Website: walmart
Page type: payment
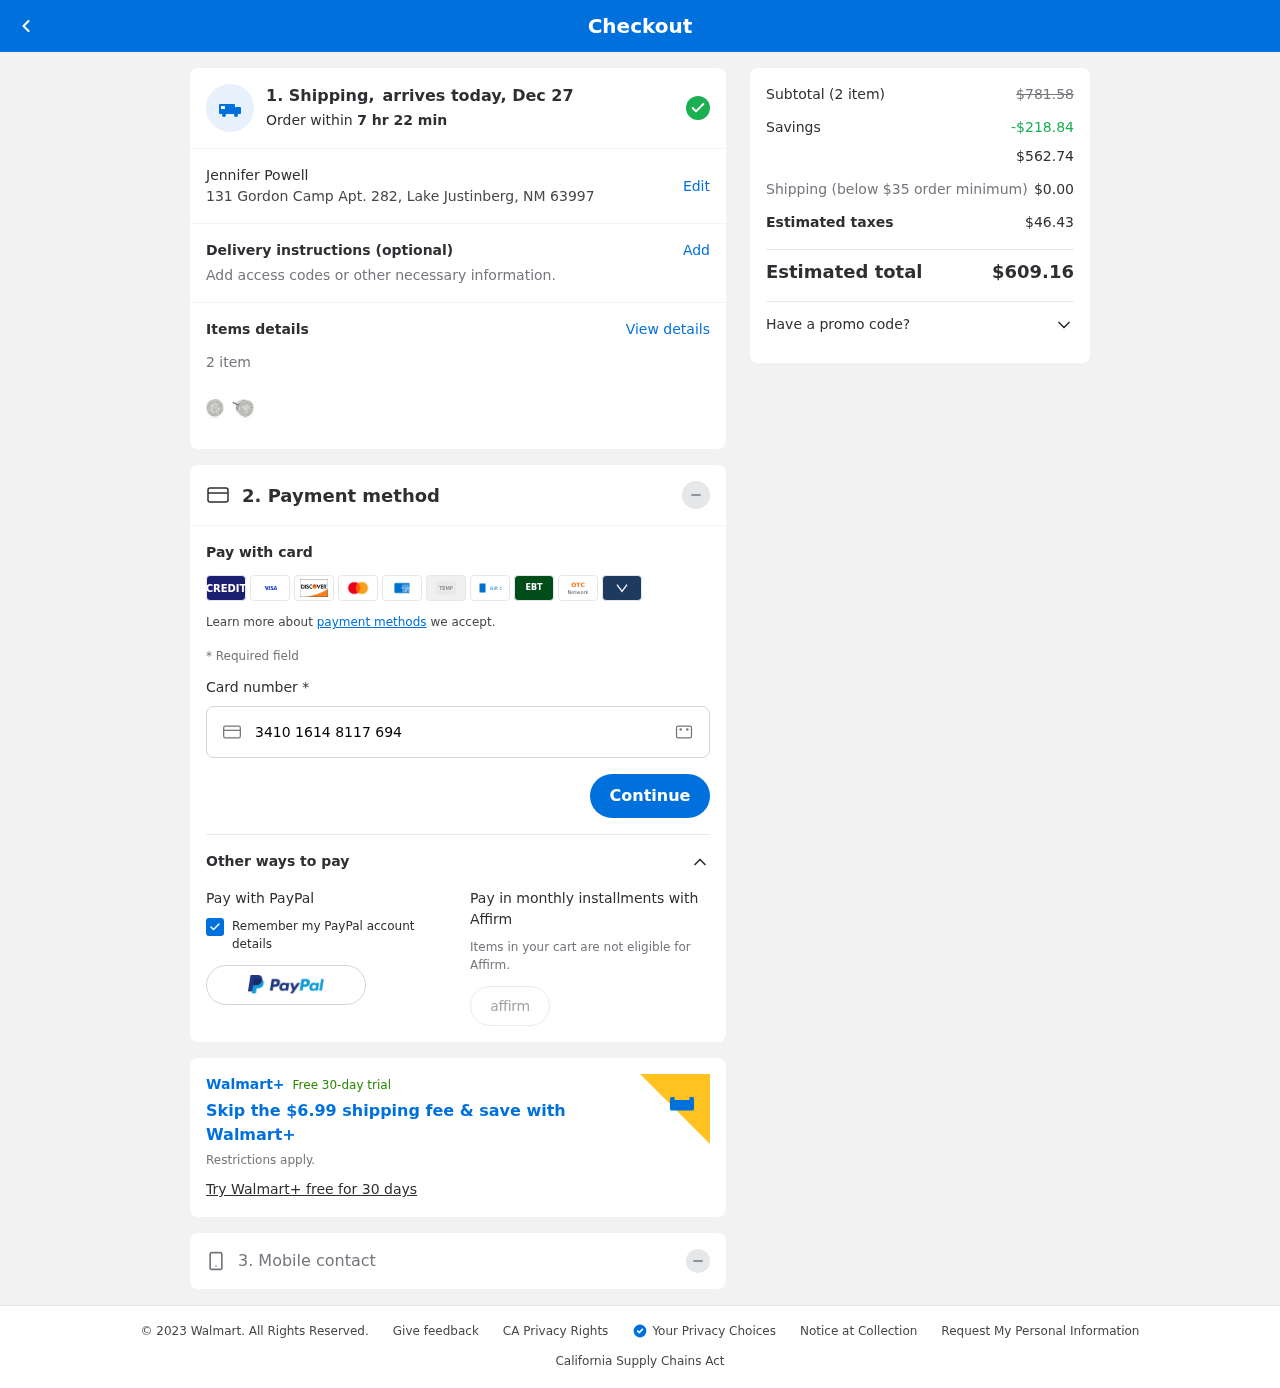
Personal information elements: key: PII_FULLNAME
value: Jennifer Powell
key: PII_STREET
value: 131 Gordon Camp Apt. 282
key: PII_CITY_STATE_ZIP
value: Lake Justinberg, NM 63997
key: PII_CARD_NUMBER
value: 3410 1614 8117 694
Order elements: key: ORDER_DELIVERY_DATE
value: Dec 27
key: ORDER_NUM_ITEMS
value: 2
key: ORDER_SUBTOTAL_BEFORE_SAVINGS
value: $781.58
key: ORDER_SAVINGS
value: -$218.84
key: ORDER_SUBTOTAL
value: $562.74
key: ORDER_SHIPPING_COST
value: $0.00
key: ORDER_TAX
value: $46.43
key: ORDER_TOTAL
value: $609.16